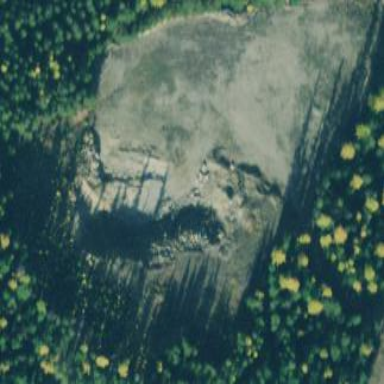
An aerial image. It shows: Quarry area.